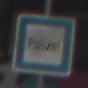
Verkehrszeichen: Polizei
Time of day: Midday
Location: Roofed (Special)
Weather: Overcast
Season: NotSpecified
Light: Natural